Field crop: maize
Growth stage: 2
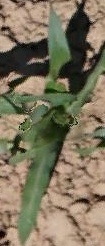
Species: maize